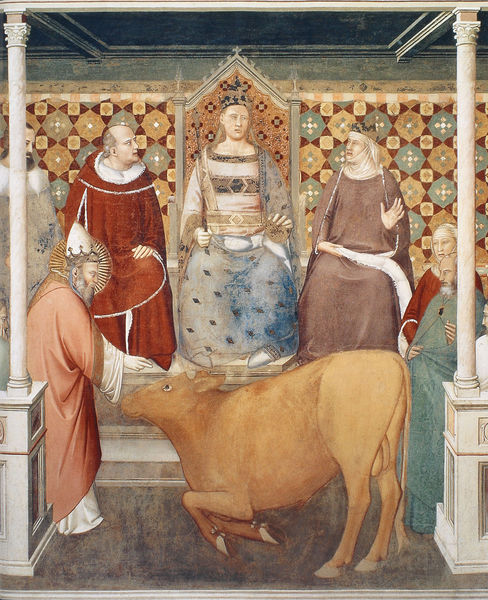
Titel: Kapelle der Bardi di Vernio: Szenen aus dem Leben des hl. Silvester
Künstler: Maso di Banco
Standort: Florenz, S. Croce, Kapelle der Bardi di Vernio (EU - I - Toskana)
Schlagwörter: blau, braun, säulen, rot, rock, perspektive, kuh, thron, stufen, nonne, knieend, mönch, königin, heilige, heilig, maria, stier, wunder, zahm